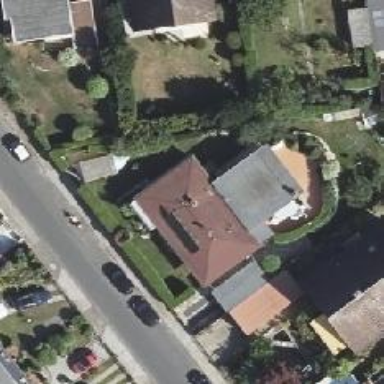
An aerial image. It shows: Detached building.